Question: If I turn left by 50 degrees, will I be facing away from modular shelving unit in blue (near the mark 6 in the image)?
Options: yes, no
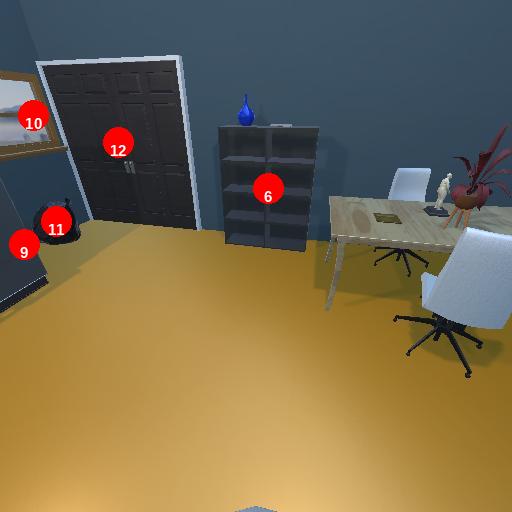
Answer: yes